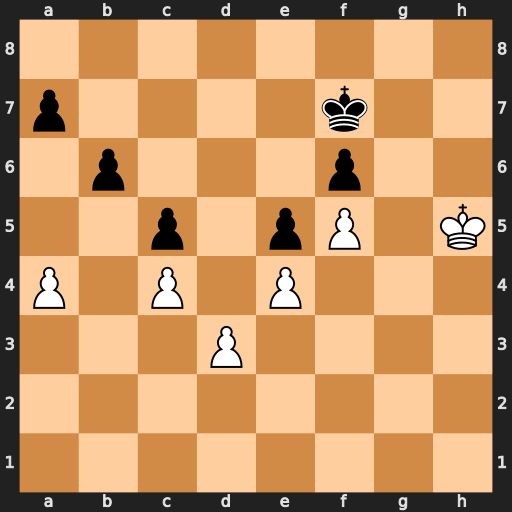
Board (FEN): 8/p4k2/1p3p2/2p1pP1K/P1P1P3/3P4/8/8
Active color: w
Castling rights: -
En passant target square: -
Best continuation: Kh6 a6 Kh7